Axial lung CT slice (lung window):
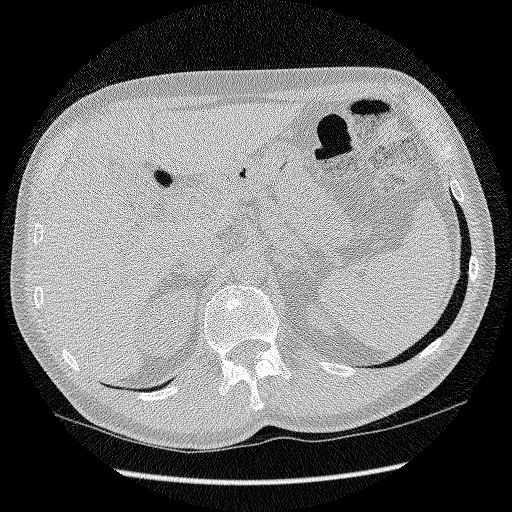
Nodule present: no